Question: I have a significant webform project that needs MVC4 integrated into it. MVC controllers etc.. are working fine. However i am not getting the MVC type context menu items e.g. add view when right click a controller method (see below - this is the add view that I want to see. It is missing from my project).

I have tried creating a blank MVC project then swapping out the web form csproj file for this and readding in all the webform elements but it broke the site in all manner of ways that i don't have time to resolve. I really don't want to go down this rabbit hole in any case - i suspect it's the wrong approach.
I have tried adding in (what i believe to be) the correct projecttype guid into the csprojj file by editing with a text editor i.e.
'''
<ProjectTypeGuids>{349c5851-65df-11da-9384-00065b846f21};
{fae04ec0-301f-11d3-bf4b-00c04f79efbc}</ProjectTypeGuids>
'''
becomes
'''
<ProjectTypeGuids>{E3E379DF-F4C6-4180-9B81-6769533ABE47};
{349c5851-65df-11da-9384-00065b846f21};{fae04ec0-301f-11d3-bf4b-00c04f79efbc}
</ProjectTypeGuids>
'''
but i still do not get the correct context menu items.
Can anyone tell me what I am missing?
Many Thanks for all help
This link gives an example for MVC3 and gives an idea of what I am trying to achieve. But the project type guid crashes the site (because it is MVC3) and my own efforts aren't working
<URL>
The project is an install of EPiServer Relate+ 7. A new site is starting from this but the majority of the site itself will be MVC (i hope). But we will use the re-existing web form elements for community type pages. There is no time or budget to convert these.
I don't think this is relevant to the solution. I think the problem is generic rather than particular to EPiServer.
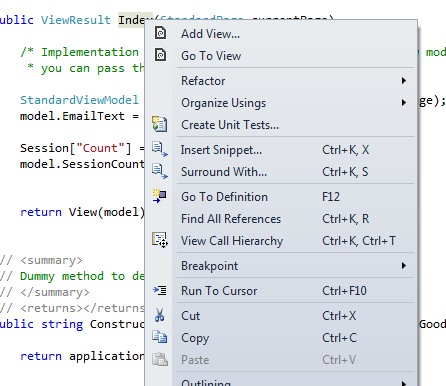
Answer: Embarrassing!!!
I nearly got this right. I just needed to restart Visual Studio when I changed the project type Guid
So - the project type Guid for MVC4 is
'''
{E3E379DF-F4C6-4180-9B81-6769533ABE47};
'''
and the full element is
'''
<ProjectTypeGuids>{E3E379DF-F4C6-4180-9B81-6769533ABE47};
{349c5851-65df-11da-9384-00065b846f21};{fae04ec0-301f-11d3-bf4b-00c04f79efbc}
</ProjectTypeGuids>
'''
BUT - don't forget to restart Visual Studio (Doh!!!)
I'll keep this question up in case others have got the same problem
Thanks for everyone's time